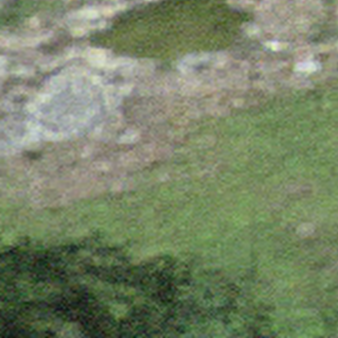
Label: other